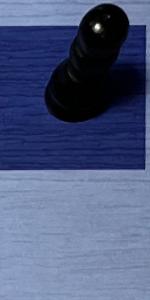
Label: Empty